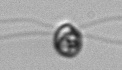
Label: flagellate_morphotype1